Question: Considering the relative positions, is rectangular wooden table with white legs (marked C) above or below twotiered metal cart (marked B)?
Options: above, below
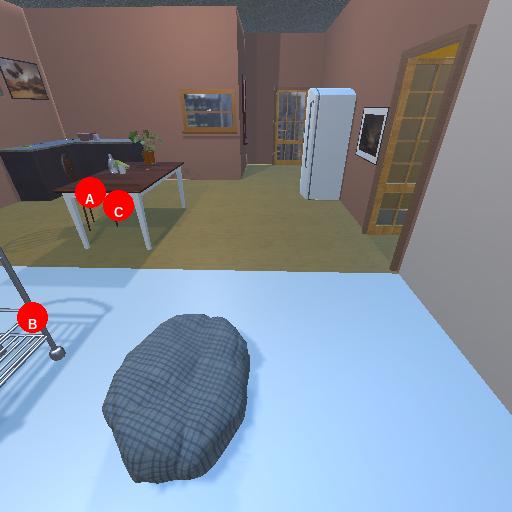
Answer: above